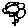
Label: flower